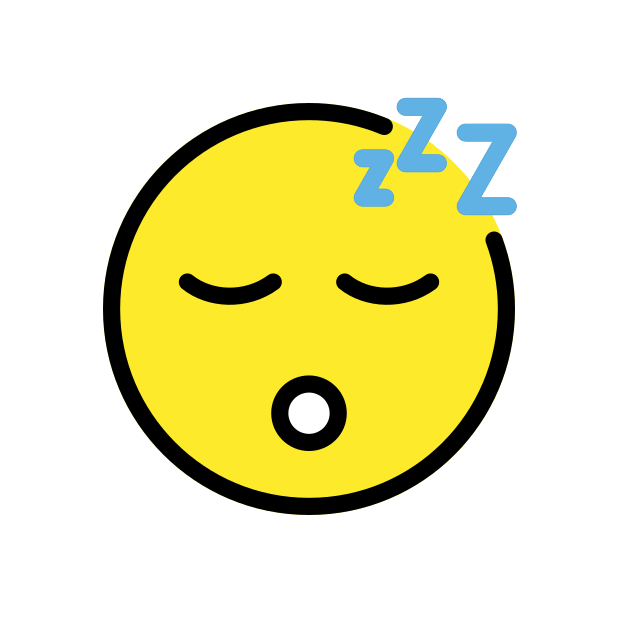
sleeping face